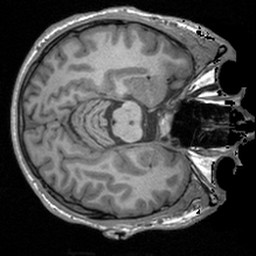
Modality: T1w
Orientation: axial
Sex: male
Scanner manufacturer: siemens
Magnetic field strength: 3 T
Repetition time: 1.9 s
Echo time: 0.00226 s